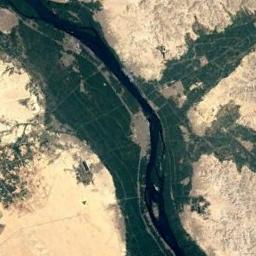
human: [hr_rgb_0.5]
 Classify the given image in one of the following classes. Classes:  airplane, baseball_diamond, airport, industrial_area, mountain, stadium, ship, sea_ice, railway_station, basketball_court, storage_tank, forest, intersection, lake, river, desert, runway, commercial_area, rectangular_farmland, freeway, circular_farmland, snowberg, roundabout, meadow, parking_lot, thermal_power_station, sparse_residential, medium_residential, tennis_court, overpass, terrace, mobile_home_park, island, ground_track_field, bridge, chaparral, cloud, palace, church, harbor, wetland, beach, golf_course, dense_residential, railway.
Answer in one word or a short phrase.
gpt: river